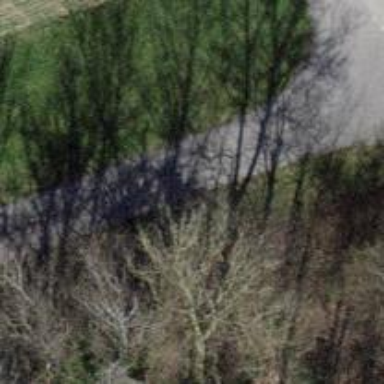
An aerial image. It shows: Bench.